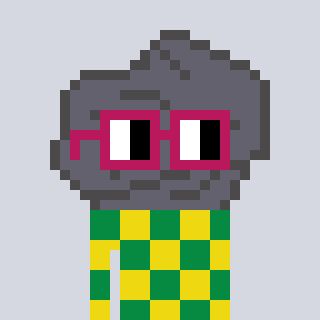
a pixel art character with square dark red glasses, a rock-shaped head and a yellow-colored body on a cool background